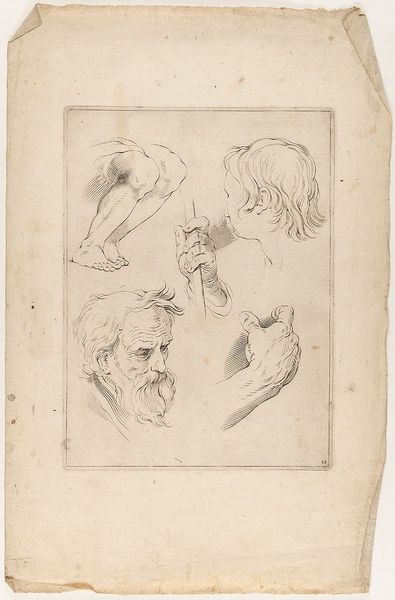
Titel: Kopf-, Hand- und Beinstudie, Blatt 12 aus der Folge 'Fondamenten der Teecken-Konst aerdigh geinvertaert door Abraham Bloemaert'
Künstler: Abraham Bloemaert
Standort: Hamburg
Institution: Museum für Kunst und Gewerbe Hamburg
Schlagwörter: akt, hand, kopf, mann, finger, frisur, nase, ohr, bart, arm, augen, falten, gesicht, hände, portrait, figur, haare, beine, bein, füße, papier, studie, grafik, graphik, knie, zehen, fotografie, photographie, druckgraphik, druckgrafik, stich, kopfstudie, kupferstich, teile, wasserzeichen, anatomiestudie, handstudie, figurenstudie, zeichenkunst, reproduktionen, druckerzeugnisse, körper, fuß, körperteile, körpers, ornamentstich, vorlageblätter, beinstudie